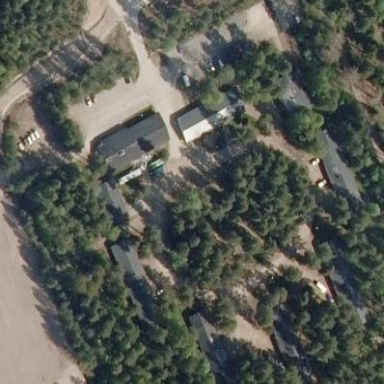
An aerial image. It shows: Hostel for tourism.